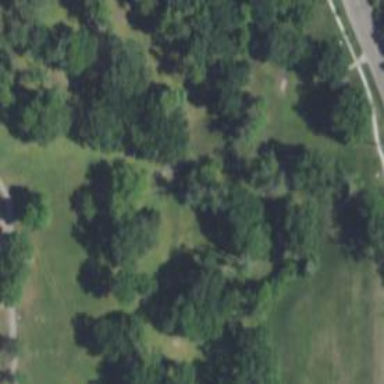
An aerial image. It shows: Disc golf tee.